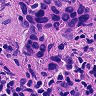
Metastatic tissue present: yes